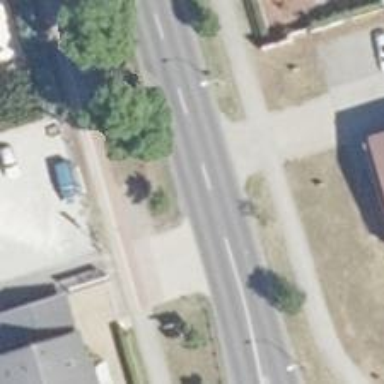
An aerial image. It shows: Secondary road with asphalt surface. It has sidewalks on both sides and cycle track.